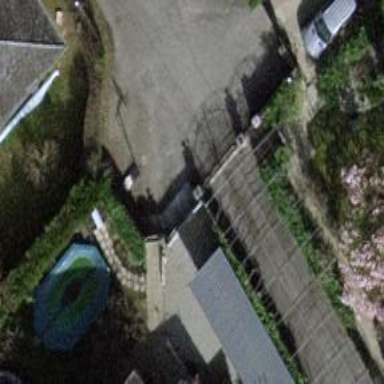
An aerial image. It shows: Gate.